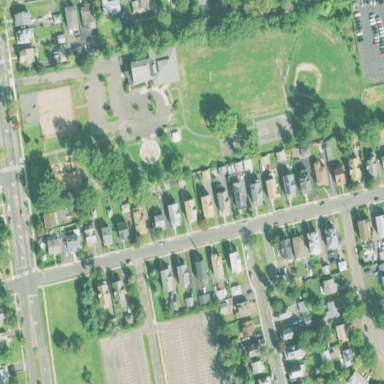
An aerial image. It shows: Sidewalk.